Question: r<URL>:
'''
req_get.each do |r|
if r[0].to_s.include?(model)
sub_hash = ''
r[1].each do |r1|
if sub_hash.present?
sub_hash += '&' + r[0].to_s + '[' + r1[0].to_s + ']=' + r1[1].to_s
else
sub_hash = r[0].to_s + '[' + r1[0].to_s + ']=' + r1[1].to_s
end
end
end
end
'''
Here req_get is value of request.GET. The reg_get.each loop is working fine.
We filled never-wrong code within the r<URL>.map do |k, v| and the problem is the same.
reg_get (request.GET) contain the params[:model] which is passed into controller. The code above was parsing through the reg_get.

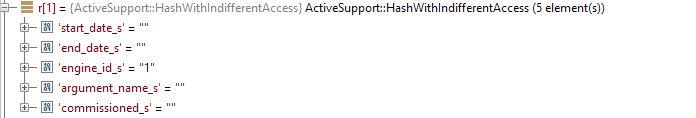
Answer: Use '.each do |key, value|' instead of '|r1|'
and replace 'r[0]' with 'k' and 'r[1]' with 'v'